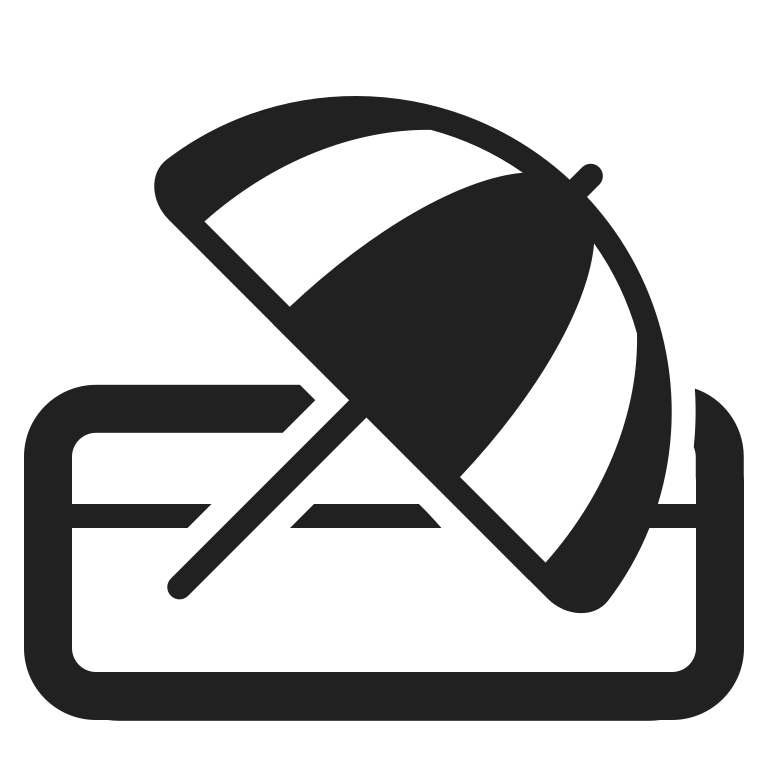
beach with umbrella high contrast